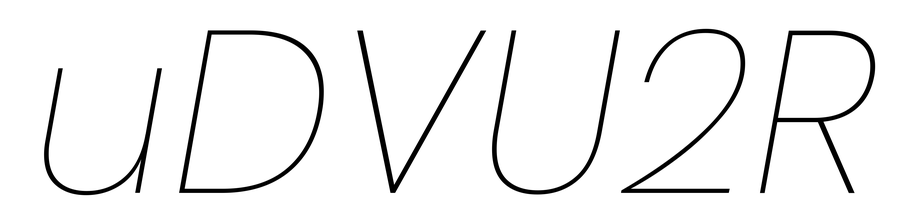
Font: Poppins-ThinItalic